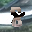
Label: 8